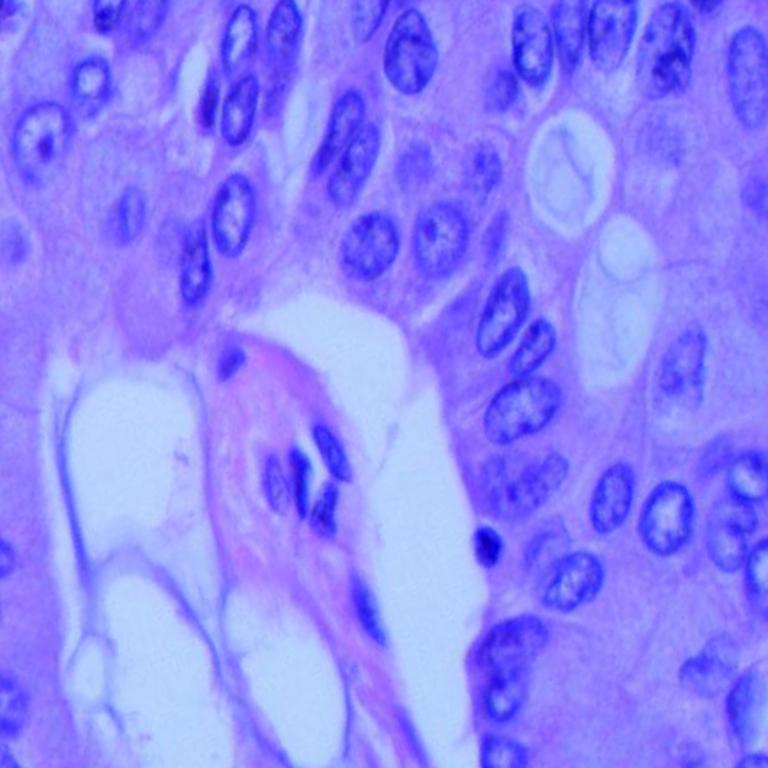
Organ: lung
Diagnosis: adenocarcinomas